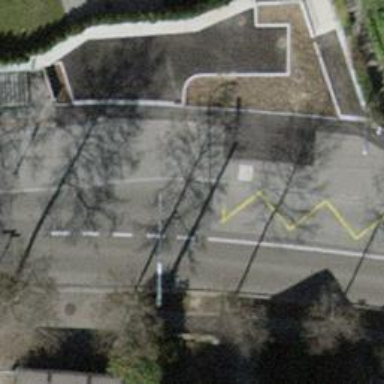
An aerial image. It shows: Bus stop with platform for public transport.